Question: I am having an issue loading the view of selected tab item.
I am using the code below in the 'viewDidLoad' of the 'UIViewController' at item 1 of the 'UITabBar'.
'''
UITabBarController *tab = self.tabBarController;
if (tab){
NSLog(@"I have a tab bar");
[self.tabBarController setSelectedIndex:1];
[self.tabBarController.view setNeedsDisplay];
self.tabBarController.selectedIndex=1;
} else {
NSLog(@"I don't have");
}
'''
When I press Back To Tab Controller Button, it selects the tab but it doesn't open the required view. It shows the view of the tab at index 0.

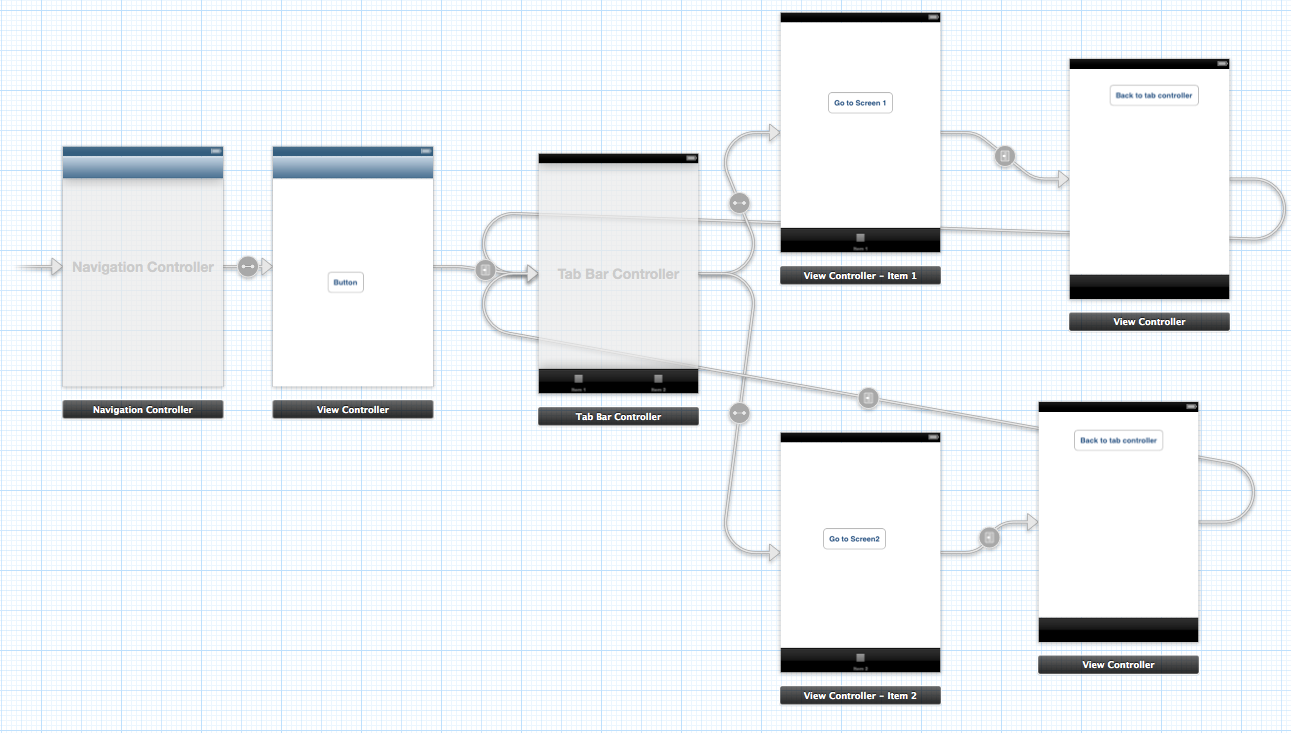
Answer: Write your code in viewDidAppear: method instead of view did load.
it will work..